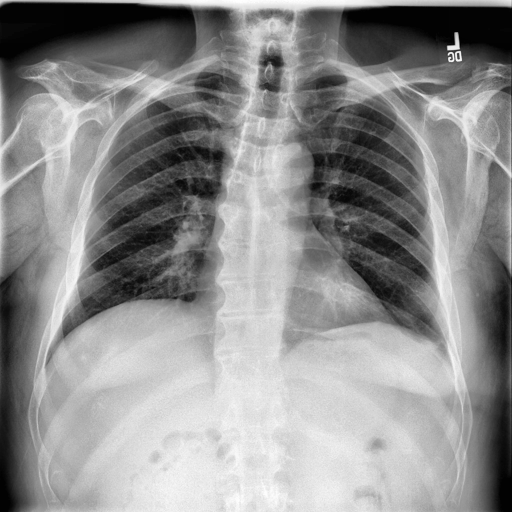
Finding: NORMAL